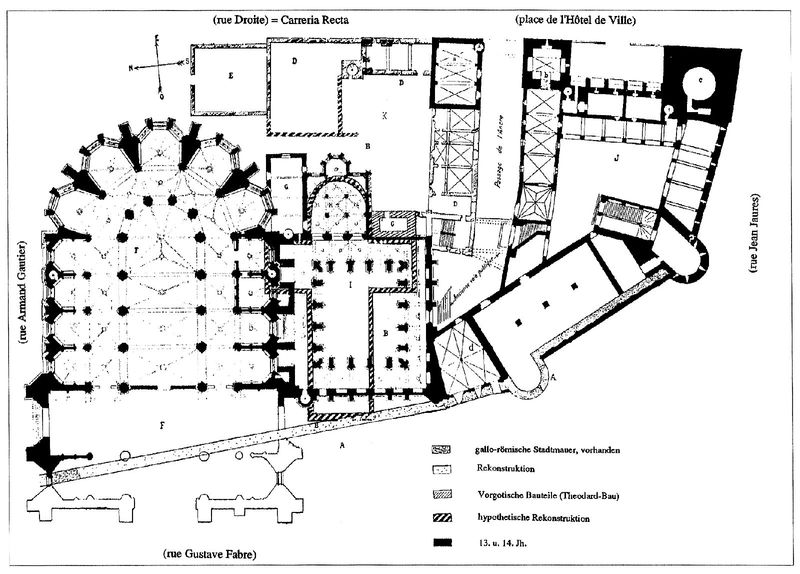
Titel: Kathedrale St-Just-et-St-Pasteur in Narbonne
Standort: Narbonne (EU - F)
Schlagwörter: frankreich, skizze, säulen, zeichnung, gebäude, architektur, kirche, gotik, rund, detail, gewölbe, kloster, kreuz, schnitzel, rue, gemäuer, karte, mauern, schloß, altarraum, apsis, chor, stadtmauer, plan, gustav, legende, rekonstruktion, grundriss, kreuzgang, römische, stadtplan, windrose, fabre, gustave, schlo, gundriss, bustelle, carreria rects, carreria recta, rue gustave fabre, grundri?, römische stadtmauer, gallo, droite